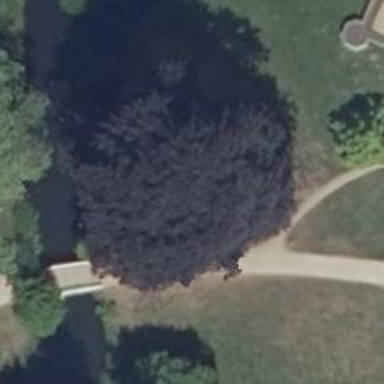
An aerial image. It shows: Broadleaved tree of the genus Fagus.